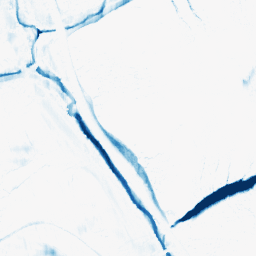
Category: morphological
Decomposition family: morphological_ellipse
Decomposition parameters: operation: closing
width: 20
height: 5
Upsampling method: sinc_hamming
Upsampling parameters: scale: 4
kernel_size: 16
Upsampling scale: 4